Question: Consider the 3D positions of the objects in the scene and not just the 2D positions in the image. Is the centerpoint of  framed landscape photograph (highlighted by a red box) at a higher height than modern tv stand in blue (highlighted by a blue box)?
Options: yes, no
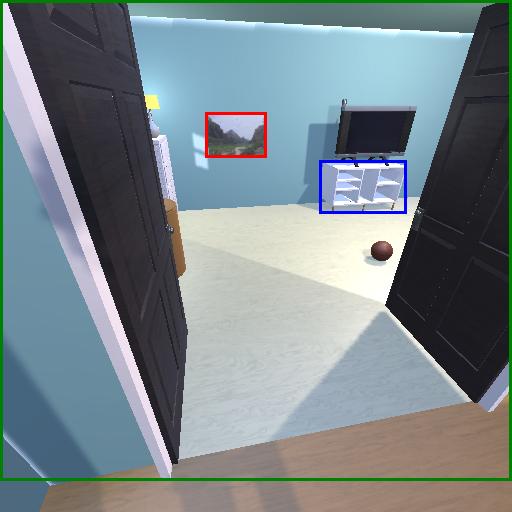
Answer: yes